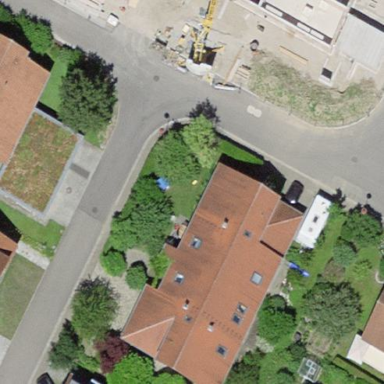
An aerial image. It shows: Terrace building.